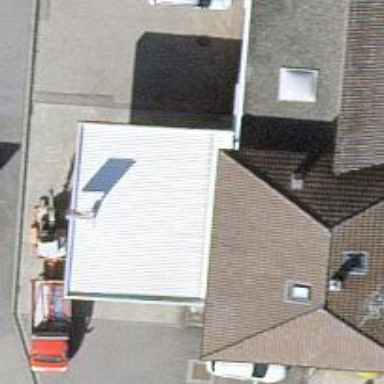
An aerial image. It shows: Fuel station.